Interaction volume radius: 5 \u00c5
Interaction volume height: 20 \u00c5
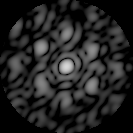
Disorder parameter: 0.6204